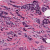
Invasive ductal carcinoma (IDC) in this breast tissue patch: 1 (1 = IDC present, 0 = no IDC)